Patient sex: M
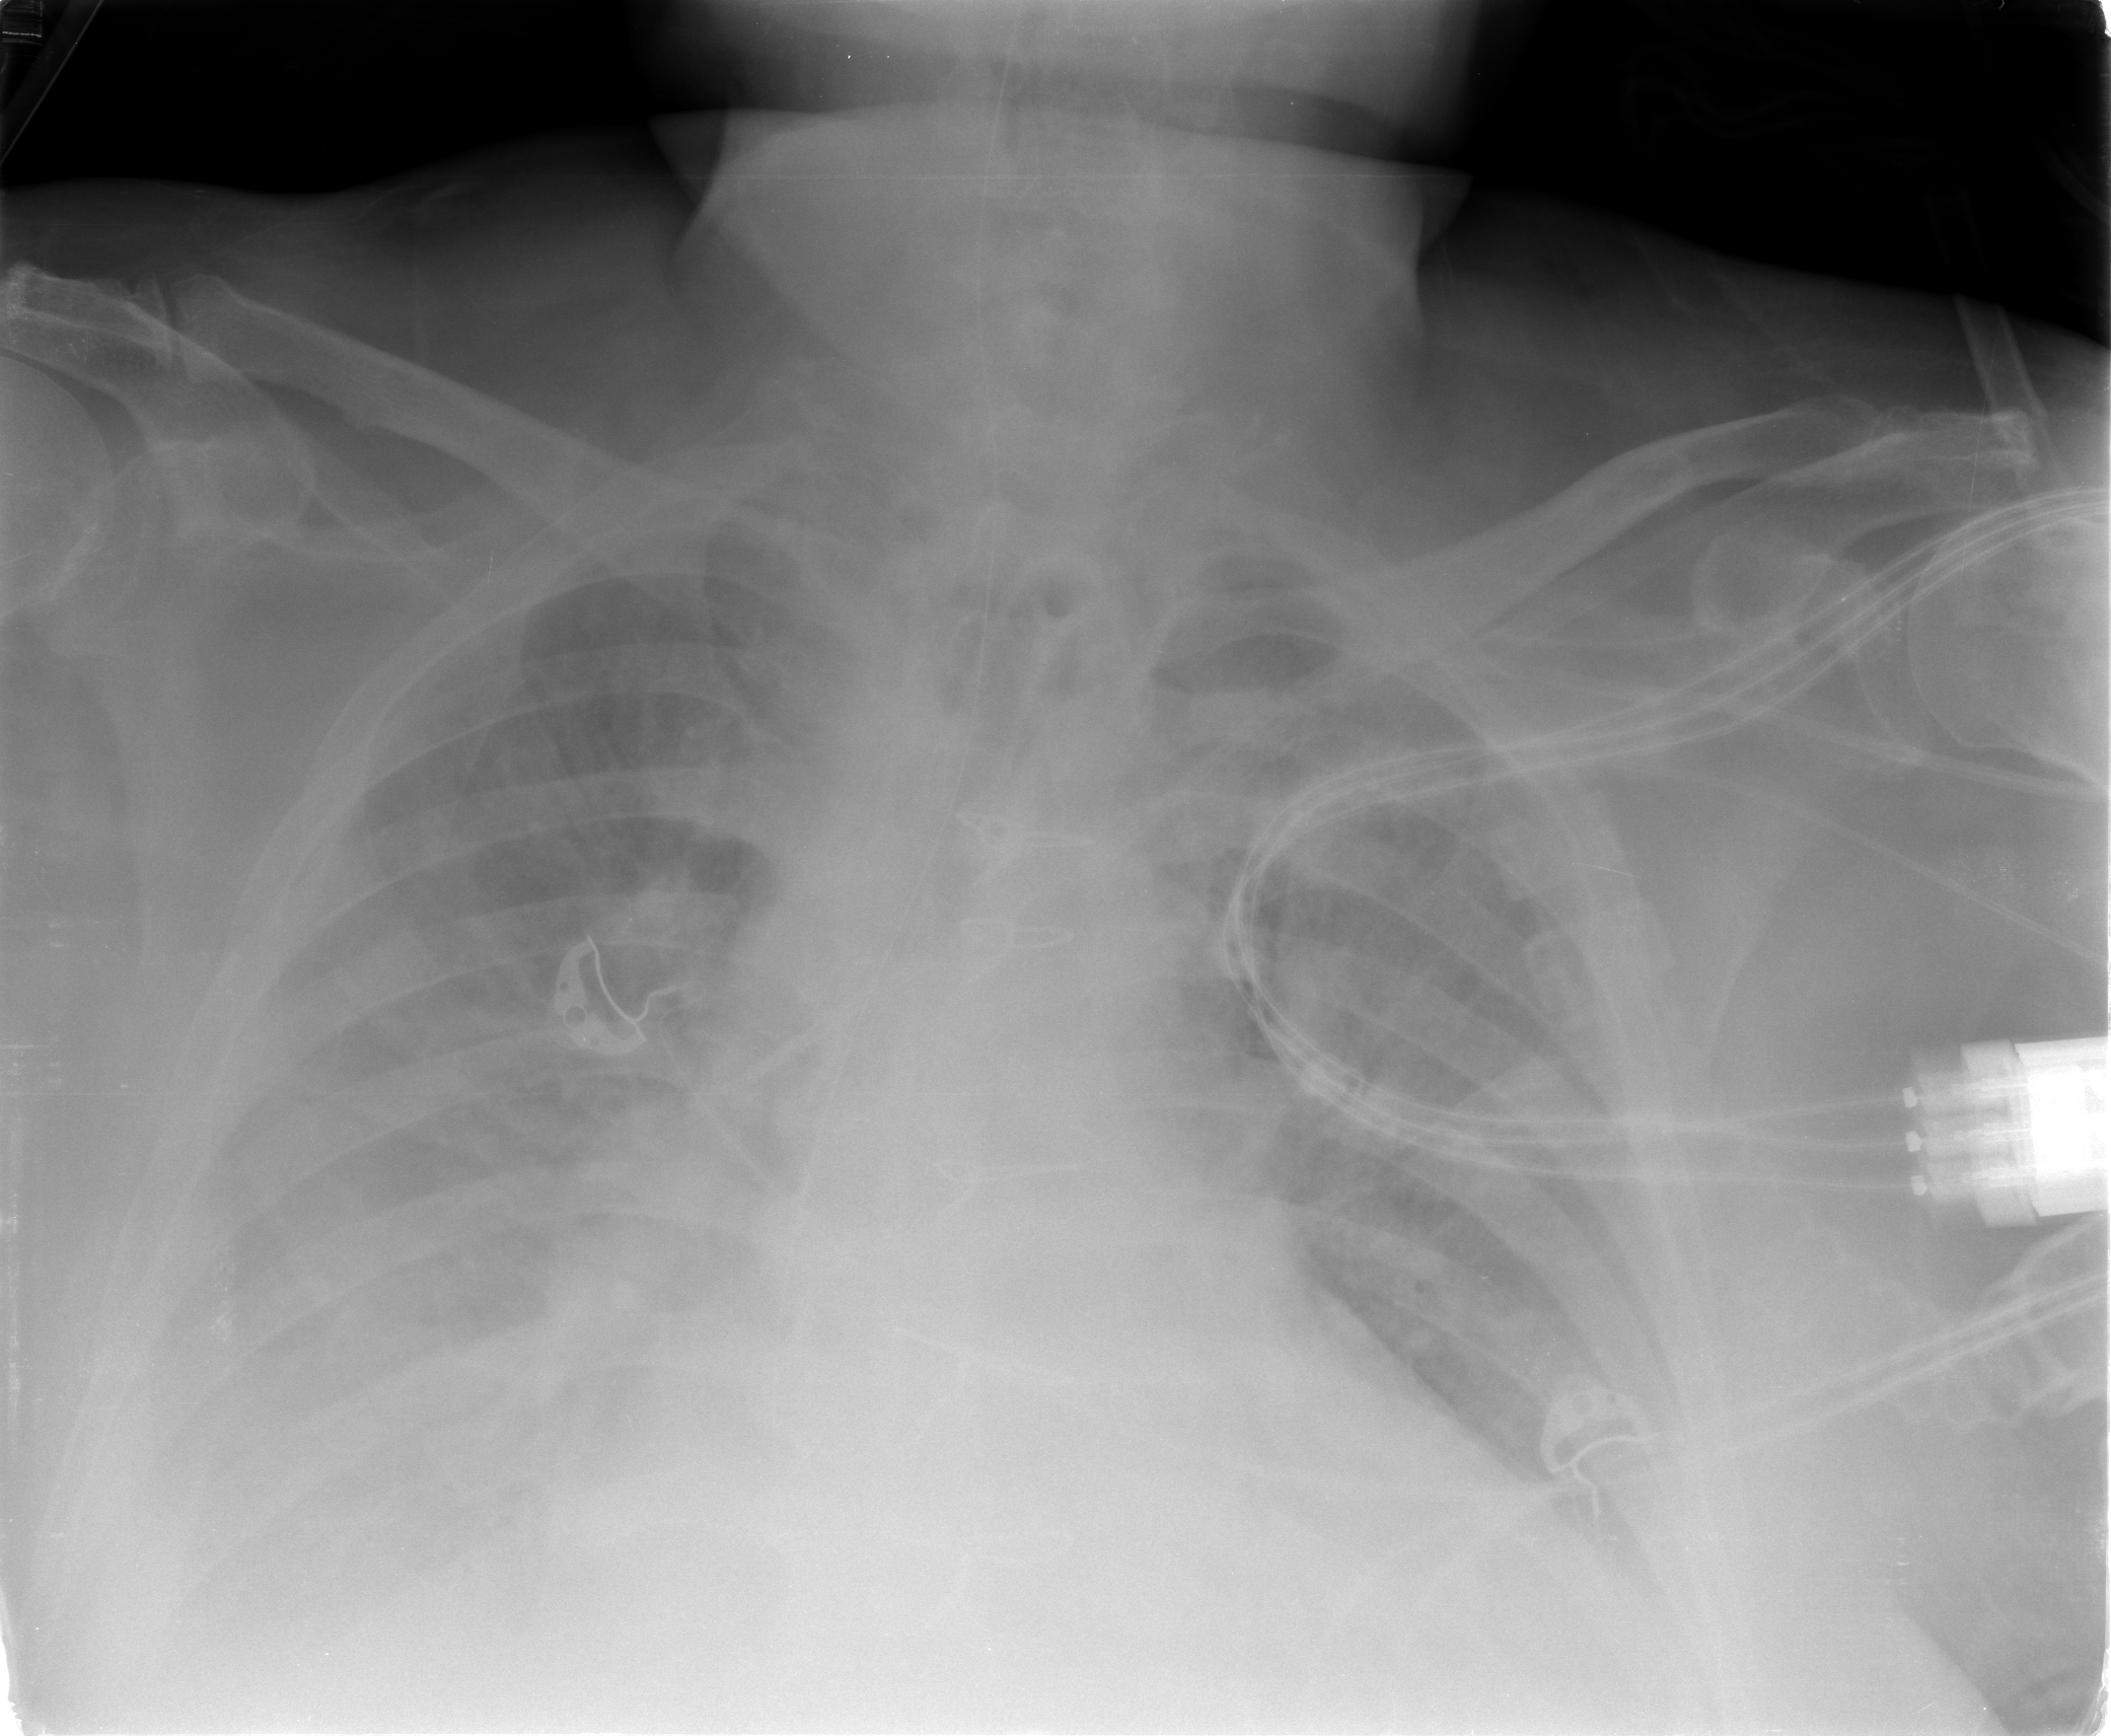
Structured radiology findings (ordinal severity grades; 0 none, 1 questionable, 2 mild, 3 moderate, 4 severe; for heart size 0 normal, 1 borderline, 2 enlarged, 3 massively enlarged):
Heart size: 2
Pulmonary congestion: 3
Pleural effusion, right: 3
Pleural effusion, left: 2
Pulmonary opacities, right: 2
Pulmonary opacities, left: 2
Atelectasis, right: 2
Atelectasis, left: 2